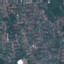
Label: Residential